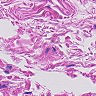
Metastatic tissue present: no